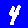
Digit: 4